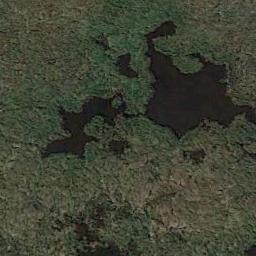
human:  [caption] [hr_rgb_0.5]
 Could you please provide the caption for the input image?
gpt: The river surface in a wetland is covered with large green and brown mixed dense vegetation .

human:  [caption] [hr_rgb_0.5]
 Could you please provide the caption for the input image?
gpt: Many waters of different sizes are surrounded by wetlands .

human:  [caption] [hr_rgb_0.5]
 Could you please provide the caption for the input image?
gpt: There are several scattered trees in the middle of this wetland .

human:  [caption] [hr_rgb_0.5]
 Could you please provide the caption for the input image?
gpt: The wetland consists of bare land, Green plants and water .

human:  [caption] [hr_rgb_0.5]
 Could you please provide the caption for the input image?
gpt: There are many green areas and some water areas on the wetland .